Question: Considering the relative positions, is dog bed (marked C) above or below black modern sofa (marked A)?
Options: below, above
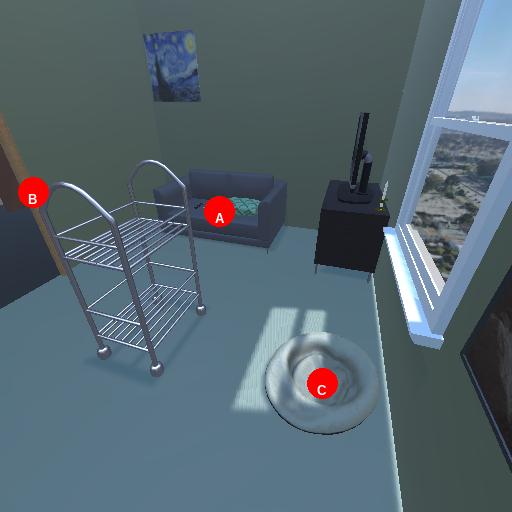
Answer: below